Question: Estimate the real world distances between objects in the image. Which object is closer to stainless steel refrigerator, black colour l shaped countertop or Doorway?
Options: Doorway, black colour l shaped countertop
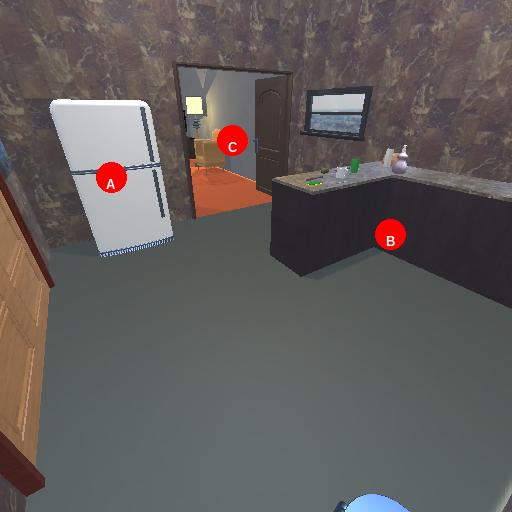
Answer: Doorway